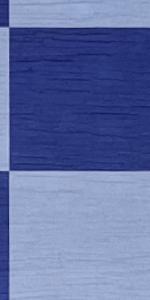
Label: Empty